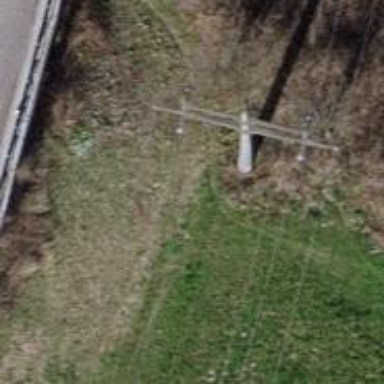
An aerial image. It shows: Concrete power pole.